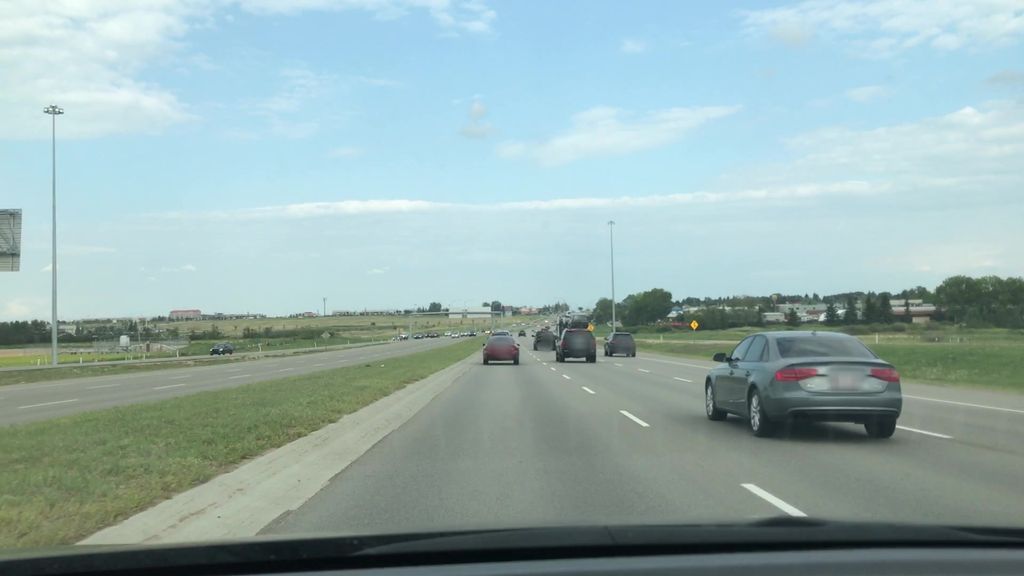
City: edmonton